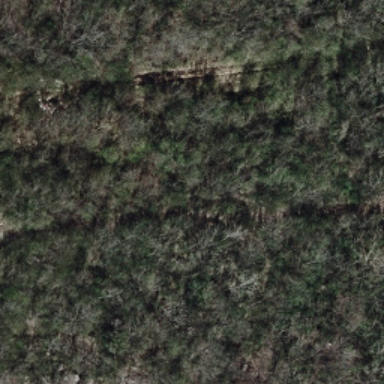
This is a forest with green and grey plants .